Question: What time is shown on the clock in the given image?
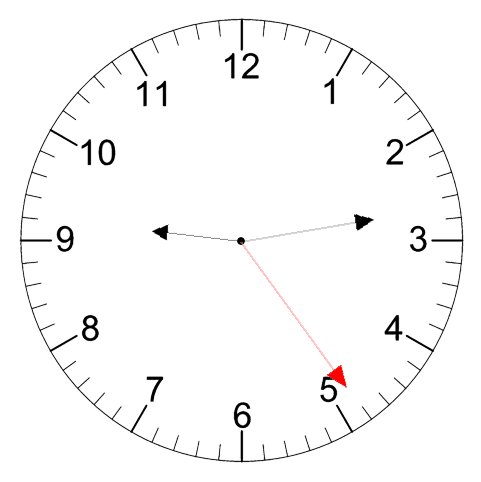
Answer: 09:13:24